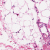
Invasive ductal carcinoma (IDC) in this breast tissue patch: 0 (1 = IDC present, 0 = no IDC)